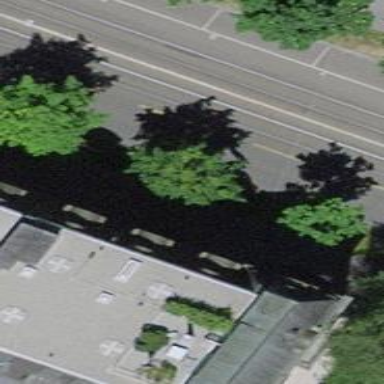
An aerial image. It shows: Avenue of trees.